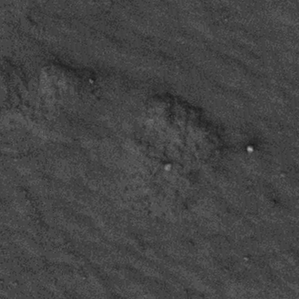
Label: frost